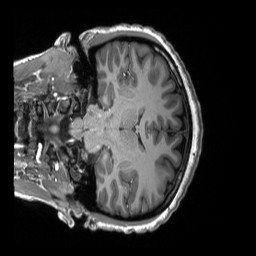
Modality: T1w
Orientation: coronal
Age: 21
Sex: female
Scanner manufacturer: siemens
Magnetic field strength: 3 T
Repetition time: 2.3 s
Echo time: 0.00298 s